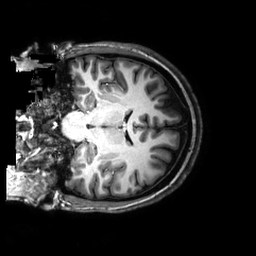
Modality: T1w
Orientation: coronal
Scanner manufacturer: philips
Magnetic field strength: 3 T
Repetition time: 0.0096 s
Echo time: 0.0046 s